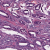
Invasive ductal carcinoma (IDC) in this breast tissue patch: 1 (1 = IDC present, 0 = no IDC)